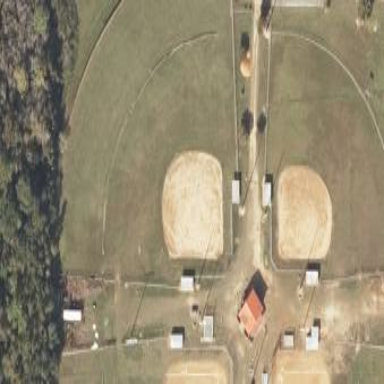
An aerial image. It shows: Softball pitch for leisure sports.